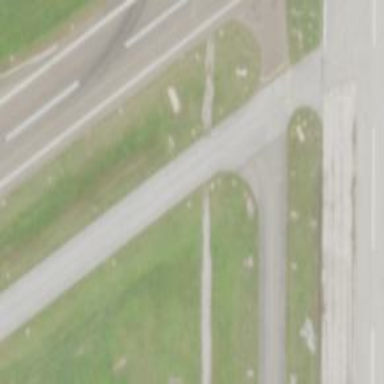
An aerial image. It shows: View of taxiway at the airport.